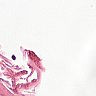
Metastatic tissue present: no